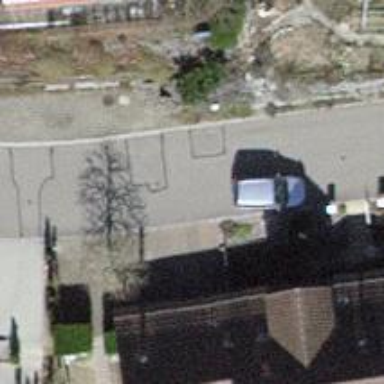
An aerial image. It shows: Urban tree adds touch of nature to the surroundings.